Question: I am developing a simple Console Application with MonoDevelop on my Mac. Each time I run the application get this dialog with a request to 'Press any key to continue...'
How can I have the application run and then close the Terminal window as it does with Windows and Visual Studio?

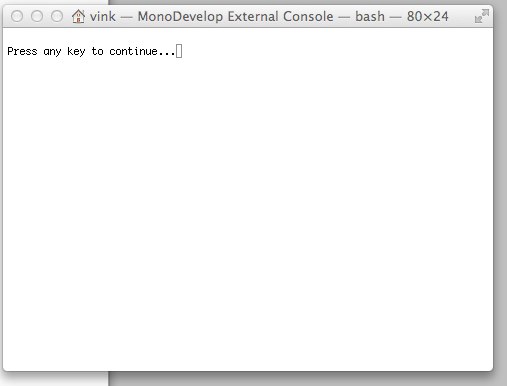
Answer: In the project's Run options, uncheck "Pause console output". If it's not interactive, you may also want to uncheck "Run on external console".